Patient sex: M
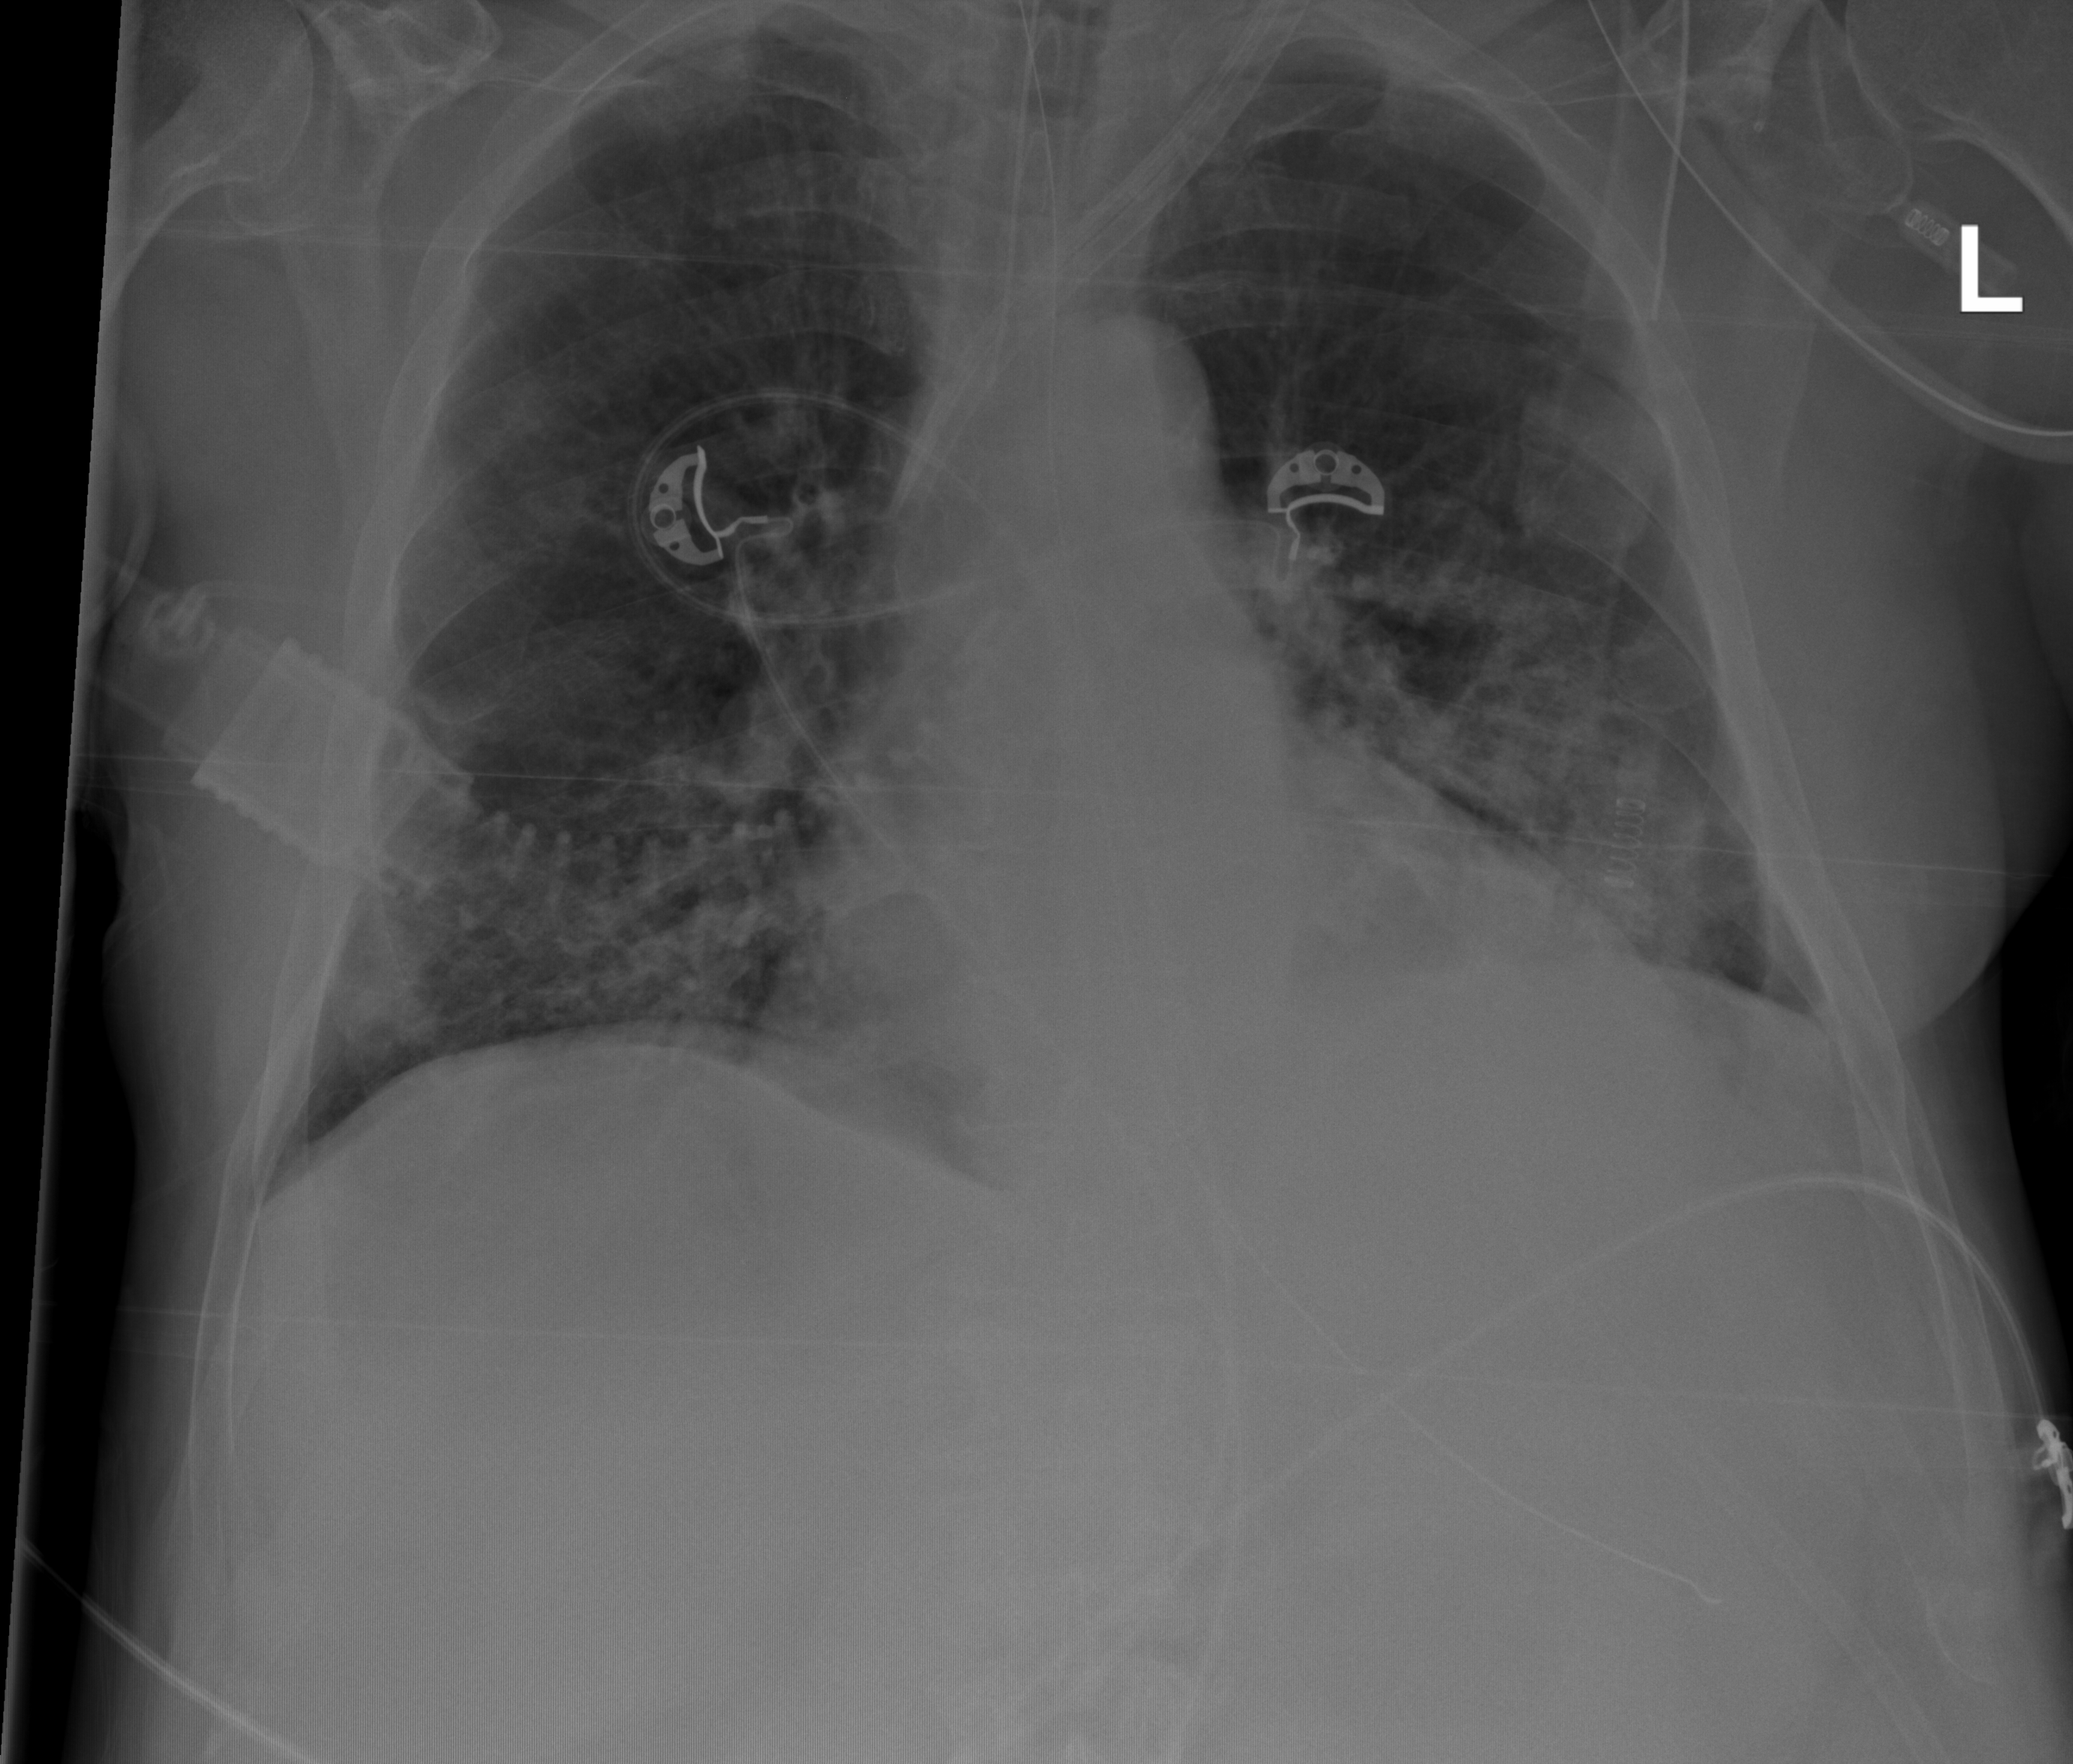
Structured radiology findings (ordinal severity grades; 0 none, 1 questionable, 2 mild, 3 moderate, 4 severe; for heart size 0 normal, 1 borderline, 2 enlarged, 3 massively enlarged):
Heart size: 2
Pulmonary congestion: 2
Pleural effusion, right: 0
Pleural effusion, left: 0
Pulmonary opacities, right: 3
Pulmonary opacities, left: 3
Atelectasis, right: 0
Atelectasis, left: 2